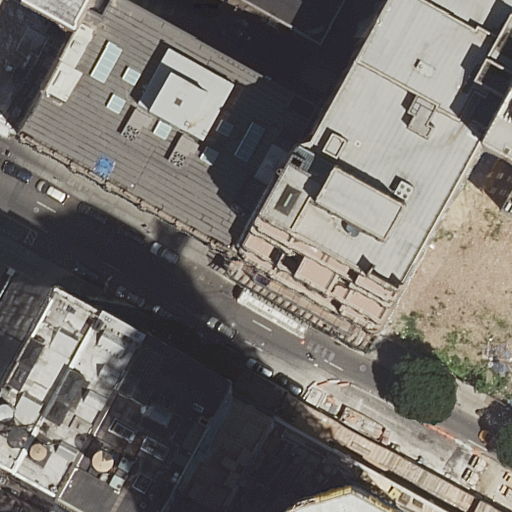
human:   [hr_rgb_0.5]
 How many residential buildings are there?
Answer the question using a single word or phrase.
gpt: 13

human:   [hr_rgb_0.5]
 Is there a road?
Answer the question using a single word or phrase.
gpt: yes

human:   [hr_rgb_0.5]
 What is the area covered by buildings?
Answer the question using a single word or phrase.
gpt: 6574m2

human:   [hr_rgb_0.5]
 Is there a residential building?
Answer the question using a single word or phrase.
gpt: yes

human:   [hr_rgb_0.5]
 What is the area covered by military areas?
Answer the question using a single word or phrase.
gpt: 0m2

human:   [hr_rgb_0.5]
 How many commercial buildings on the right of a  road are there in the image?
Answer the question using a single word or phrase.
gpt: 1

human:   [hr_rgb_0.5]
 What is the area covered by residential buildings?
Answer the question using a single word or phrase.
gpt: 6534m2

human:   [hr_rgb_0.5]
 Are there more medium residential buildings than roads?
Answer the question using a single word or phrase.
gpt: yes

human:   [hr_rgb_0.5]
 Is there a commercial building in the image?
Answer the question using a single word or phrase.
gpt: yes

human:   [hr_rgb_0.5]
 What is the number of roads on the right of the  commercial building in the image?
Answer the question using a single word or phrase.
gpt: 0

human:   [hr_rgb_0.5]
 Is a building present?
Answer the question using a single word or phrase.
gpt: yes

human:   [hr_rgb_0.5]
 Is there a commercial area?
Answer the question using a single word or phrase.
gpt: no

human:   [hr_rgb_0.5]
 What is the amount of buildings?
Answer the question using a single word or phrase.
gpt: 14

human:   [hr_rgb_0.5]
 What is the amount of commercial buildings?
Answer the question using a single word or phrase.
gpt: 1

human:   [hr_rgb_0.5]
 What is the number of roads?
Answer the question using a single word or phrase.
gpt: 2

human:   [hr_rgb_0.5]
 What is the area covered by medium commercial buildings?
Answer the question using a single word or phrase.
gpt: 0m2

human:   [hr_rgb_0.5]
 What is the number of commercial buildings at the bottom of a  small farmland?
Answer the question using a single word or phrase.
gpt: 0

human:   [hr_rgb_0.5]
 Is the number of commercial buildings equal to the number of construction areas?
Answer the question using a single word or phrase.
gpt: no

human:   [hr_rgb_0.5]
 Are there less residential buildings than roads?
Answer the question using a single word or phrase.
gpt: no

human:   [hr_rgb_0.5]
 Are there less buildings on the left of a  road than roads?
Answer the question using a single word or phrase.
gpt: no

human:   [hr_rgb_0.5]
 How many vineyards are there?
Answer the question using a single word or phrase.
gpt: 0

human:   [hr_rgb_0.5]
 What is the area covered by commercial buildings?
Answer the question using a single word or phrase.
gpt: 40m2

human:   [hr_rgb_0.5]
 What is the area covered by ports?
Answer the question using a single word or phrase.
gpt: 0m2

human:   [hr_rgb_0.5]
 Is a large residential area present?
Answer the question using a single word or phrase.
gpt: no

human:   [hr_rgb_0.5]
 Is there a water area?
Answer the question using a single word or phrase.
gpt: no

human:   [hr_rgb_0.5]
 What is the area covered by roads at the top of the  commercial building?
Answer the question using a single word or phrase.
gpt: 0m2

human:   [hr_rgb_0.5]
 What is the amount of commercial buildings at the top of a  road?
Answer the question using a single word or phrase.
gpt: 1

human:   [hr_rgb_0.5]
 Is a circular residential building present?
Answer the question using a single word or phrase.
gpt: no

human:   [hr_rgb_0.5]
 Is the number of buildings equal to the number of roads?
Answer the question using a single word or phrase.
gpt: no

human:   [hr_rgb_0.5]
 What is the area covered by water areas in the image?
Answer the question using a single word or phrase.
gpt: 0m2

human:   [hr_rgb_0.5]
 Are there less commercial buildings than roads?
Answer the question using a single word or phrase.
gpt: yes

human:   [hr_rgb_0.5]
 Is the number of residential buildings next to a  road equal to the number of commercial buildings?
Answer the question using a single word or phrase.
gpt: no

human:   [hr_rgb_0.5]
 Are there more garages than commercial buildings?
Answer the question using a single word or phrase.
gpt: no

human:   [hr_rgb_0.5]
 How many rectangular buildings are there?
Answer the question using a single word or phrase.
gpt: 12

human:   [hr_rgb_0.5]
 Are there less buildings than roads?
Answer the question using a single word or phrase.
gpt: no

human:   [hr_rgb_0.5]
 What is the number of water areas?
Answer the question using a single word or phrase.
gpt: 0

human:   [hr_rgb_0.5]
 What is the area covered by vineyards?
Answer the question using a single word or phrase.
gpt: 0m2

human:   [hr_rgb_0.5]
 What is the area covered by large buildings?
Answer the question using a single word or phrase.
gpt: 4405m2

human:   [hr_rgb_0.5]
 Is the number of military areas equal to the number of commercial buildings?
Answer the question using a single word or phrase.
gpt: no

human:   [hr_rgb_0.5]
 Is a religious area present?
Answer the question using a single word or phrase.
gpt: no

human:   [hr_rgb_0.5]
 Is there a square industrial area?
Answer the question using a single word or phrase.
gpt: no

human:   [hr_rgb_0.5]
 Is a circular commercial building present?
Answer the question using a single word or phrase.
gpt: no

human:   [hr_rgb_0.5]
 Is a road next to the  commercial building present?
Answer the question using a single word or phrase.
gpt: yes

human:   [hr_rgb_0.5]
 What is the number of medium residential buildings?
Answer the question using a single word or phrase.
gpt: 6

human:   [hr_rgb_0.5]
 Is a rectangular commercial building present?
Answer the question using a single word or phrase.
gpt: yes

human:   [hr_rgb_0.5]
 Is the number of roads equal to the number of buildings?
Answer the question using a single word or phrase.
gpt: no

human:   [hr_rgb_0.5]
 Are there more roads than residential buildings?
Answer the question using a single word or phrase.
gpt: no

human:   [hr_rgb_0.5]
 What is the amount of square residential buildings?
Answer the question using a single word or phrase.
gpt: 0

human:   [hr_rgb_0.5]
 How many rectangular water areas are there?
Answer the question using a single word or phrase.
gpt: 0

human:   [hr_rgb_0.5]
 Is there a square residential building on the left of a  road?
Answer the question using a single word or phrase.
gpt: no

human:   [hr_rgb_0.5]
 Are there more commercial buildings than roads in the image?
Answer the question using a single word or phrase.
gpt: no

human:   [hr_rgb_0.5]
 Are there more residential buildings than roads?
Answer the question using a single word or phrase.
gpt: yes

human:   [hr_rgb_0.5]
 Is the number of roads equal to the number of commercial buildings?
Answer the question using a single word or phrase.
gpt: no

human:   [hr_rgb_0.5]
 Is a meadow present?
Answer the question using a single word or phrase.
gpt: no

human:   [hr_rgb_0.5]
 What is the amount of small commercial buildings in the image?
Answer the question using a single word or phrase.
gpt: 1

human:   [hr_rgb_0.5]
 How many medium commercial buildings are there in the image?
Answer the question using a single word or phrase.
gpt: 0

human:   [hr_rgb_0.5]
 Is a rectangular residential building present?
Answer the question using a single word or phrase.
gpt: yes

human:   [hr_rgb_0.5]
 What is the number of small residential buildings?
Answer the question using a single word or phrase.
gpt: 5

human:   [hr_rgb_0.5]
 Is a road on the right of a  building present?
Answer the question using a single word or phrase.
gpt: yes

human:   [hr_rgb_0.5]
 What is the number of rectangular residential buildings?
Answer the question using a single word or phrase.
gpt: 11

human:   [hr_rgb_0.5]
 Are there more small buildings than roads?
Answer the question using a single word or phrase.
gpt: yes

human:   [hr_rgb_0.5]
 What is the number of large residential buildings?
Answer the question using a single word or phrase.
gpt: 2

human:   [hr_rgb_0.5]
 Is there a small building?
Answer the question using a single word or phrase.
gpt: yes

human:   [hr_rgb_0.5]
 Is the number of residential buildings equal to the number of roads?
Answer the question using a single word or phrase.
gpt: no